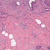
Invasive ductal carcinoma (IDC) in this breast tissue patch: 1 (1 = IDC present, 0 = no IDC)